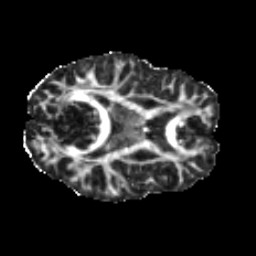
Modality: FA
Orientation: axial
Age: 18
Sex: female
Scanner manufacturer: ge
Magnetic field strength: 3 T
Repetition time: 7.8 s
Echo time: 0.0618 s